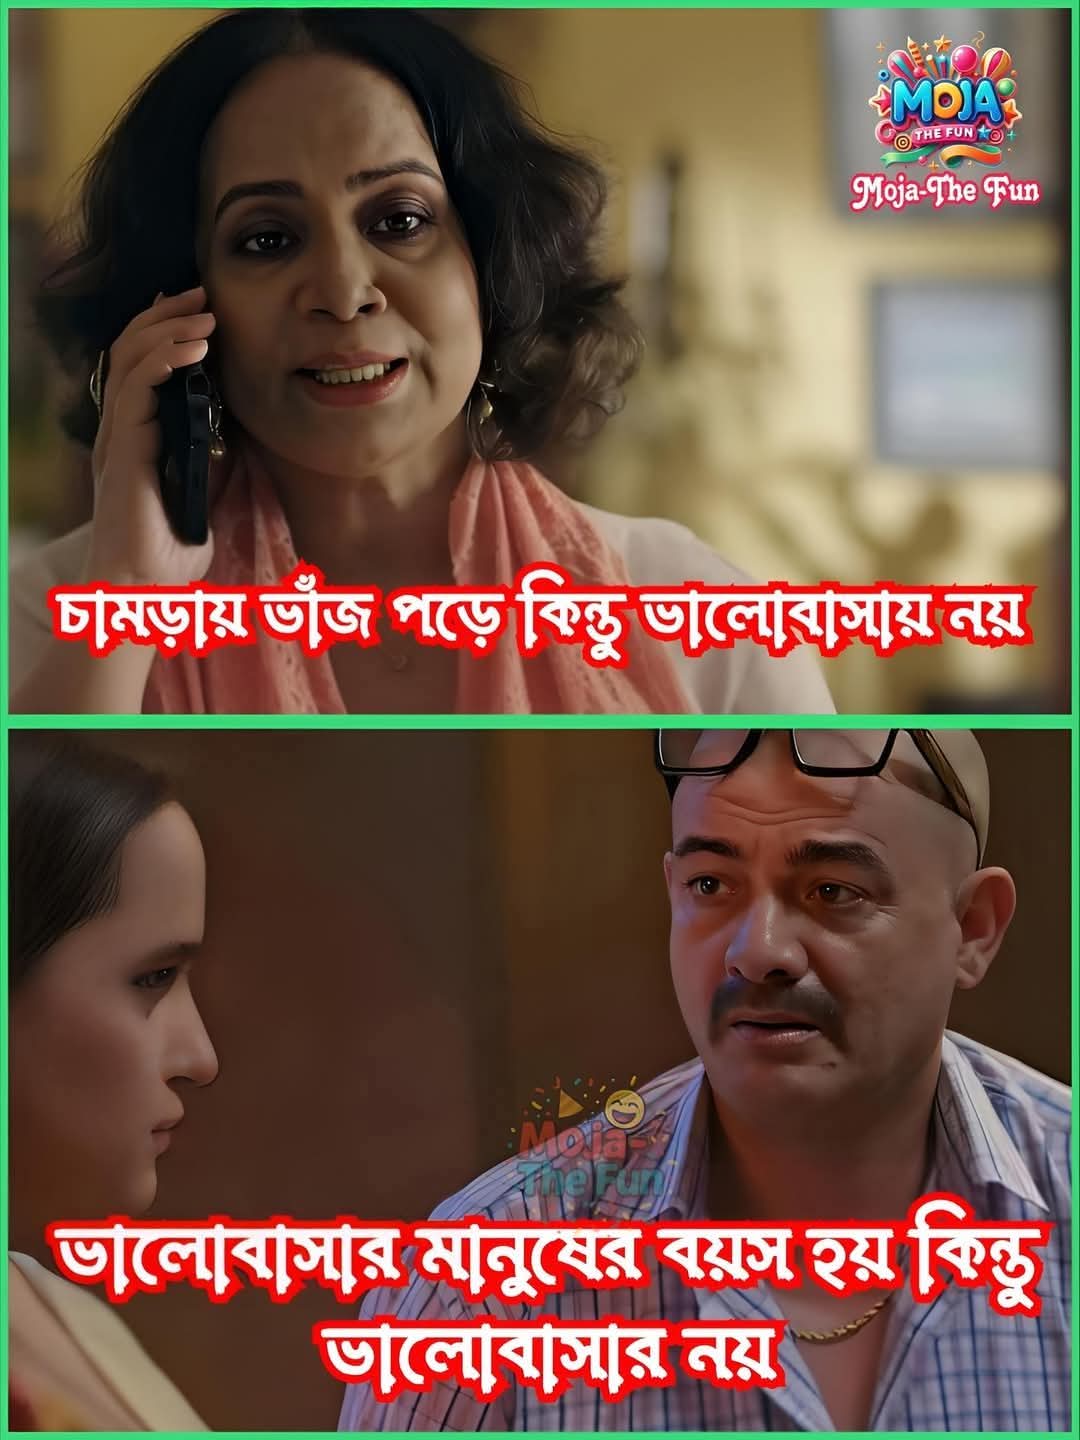
Text: চামড়ায় ভাঁজ পড়ে কিন্তু ভালোবাসায় নয়
ভালোবাসার মানুষের বয়স হয় কিন্তু ভালোবাসার নয়
Label: Non Hate